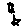
Label: star